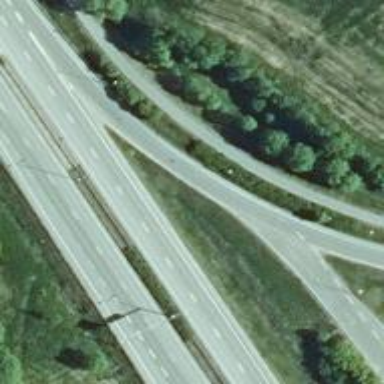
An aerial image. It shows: Asphalt trunk link road.